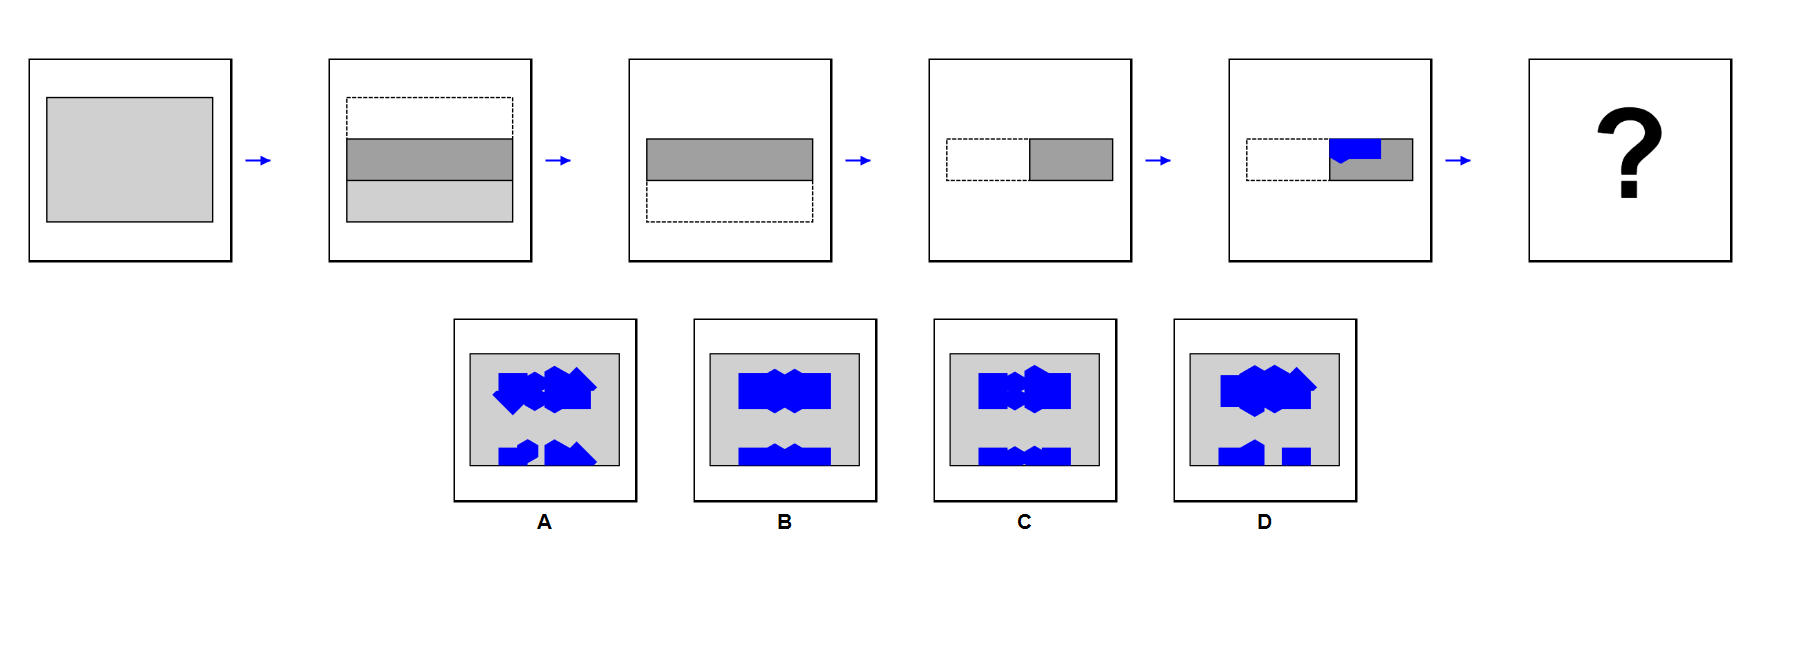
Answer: B